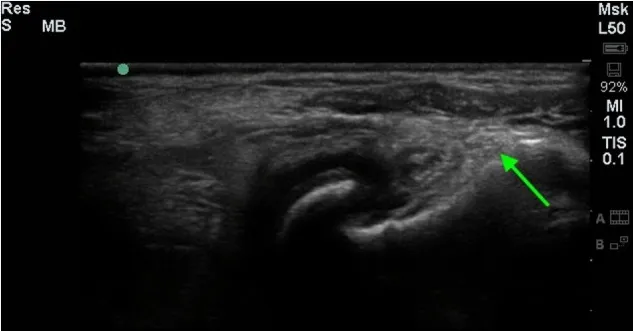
A longitudinal diagnostic ultrasound image of the shoulder revealed evidence of significant fibrous/periosteal reaction around the whole shoulder joint, including the infraspinatus insertion area (green arrow).
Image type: radiology (ultrasound)